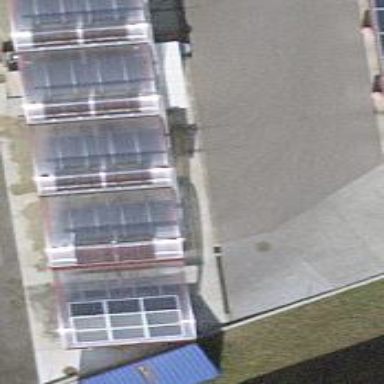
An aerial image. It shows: Building housing car wash facility.